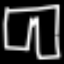
Label: pants